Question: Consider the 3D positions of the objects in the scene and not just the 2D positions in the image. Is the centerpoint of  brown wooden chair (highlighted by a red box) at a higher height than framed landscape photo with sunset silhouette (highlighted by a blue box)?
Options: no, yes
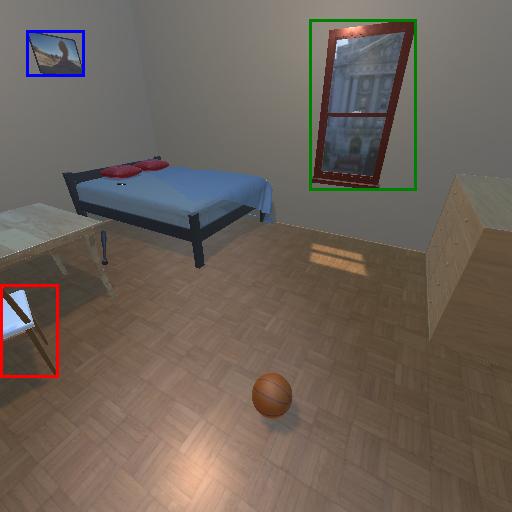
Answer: no